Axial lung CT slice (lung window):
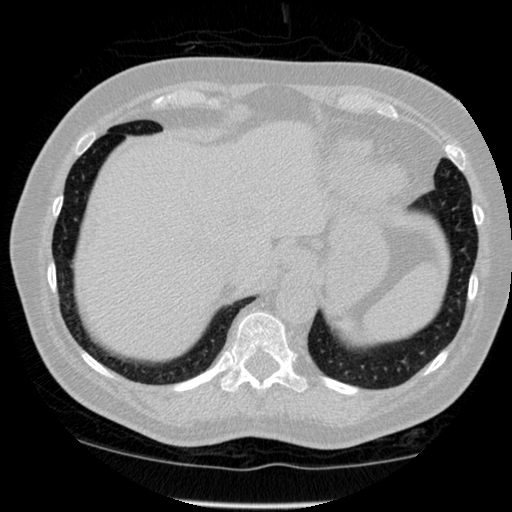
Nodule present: no